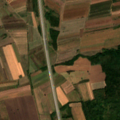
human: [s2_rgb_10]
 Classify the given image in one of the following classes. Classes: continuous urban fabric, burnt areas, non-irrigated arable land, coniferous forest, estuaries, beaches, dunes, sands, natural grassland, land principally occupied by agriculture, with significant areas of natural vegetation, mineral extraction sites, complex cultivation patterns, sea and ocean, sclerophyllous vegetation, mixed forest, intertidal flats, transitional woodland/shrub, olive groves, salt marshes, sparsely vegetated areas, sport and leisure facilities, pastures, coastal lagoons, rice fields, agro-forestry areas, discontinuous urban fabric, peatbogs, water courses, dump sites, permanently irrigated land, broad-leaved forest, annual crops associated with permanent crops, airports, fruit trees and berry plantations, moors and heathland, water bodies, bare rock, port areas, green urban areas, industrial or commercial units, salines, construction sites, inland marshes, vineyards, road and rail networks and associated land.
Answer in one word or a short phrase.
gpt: non-irrigated arable land, pastures, land principally occupied by agriculture, with significant areas of natural vegetation, broad-leaved forest